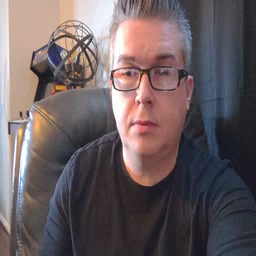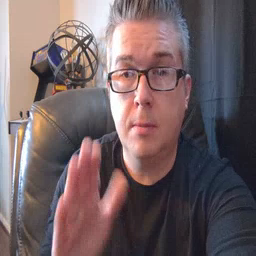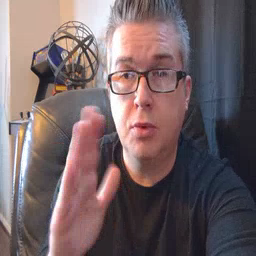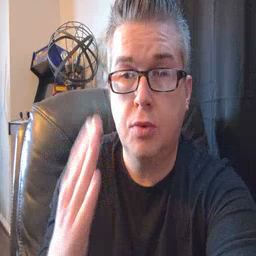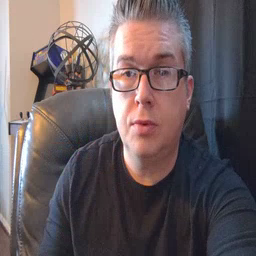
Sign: book